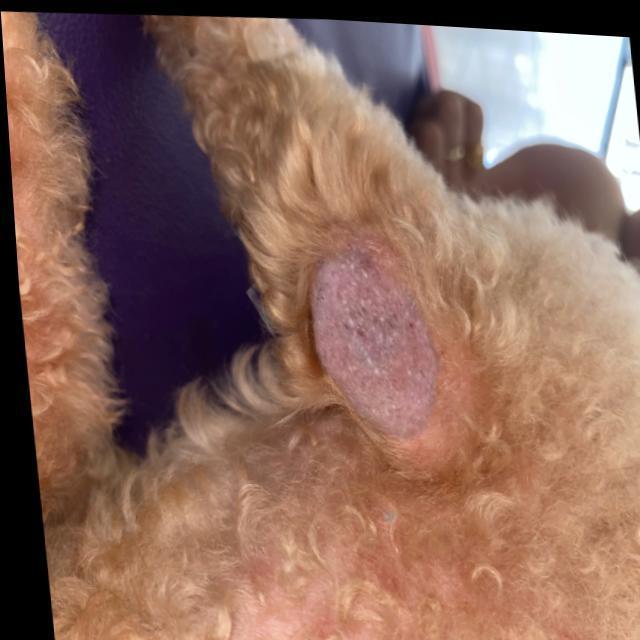
Canine ringworm (Dermatophytosis) — fungal infection caused by Microsporum or Trichophyton. Presents with circular alopecia, scaling, crusting, and broken hairs.